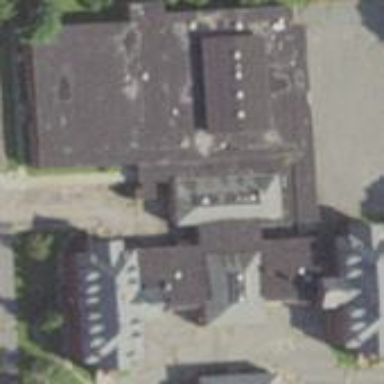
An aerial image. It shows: Building.